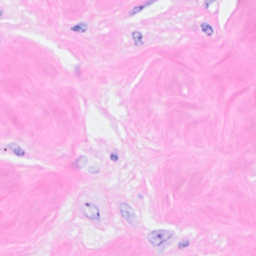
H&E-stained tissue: Breast